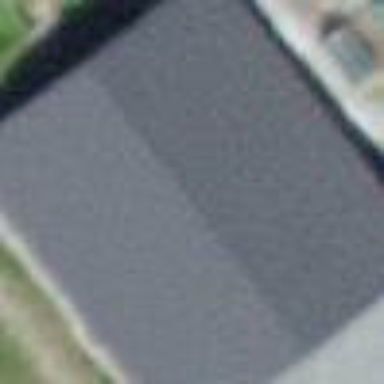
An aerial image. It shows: Garage building.